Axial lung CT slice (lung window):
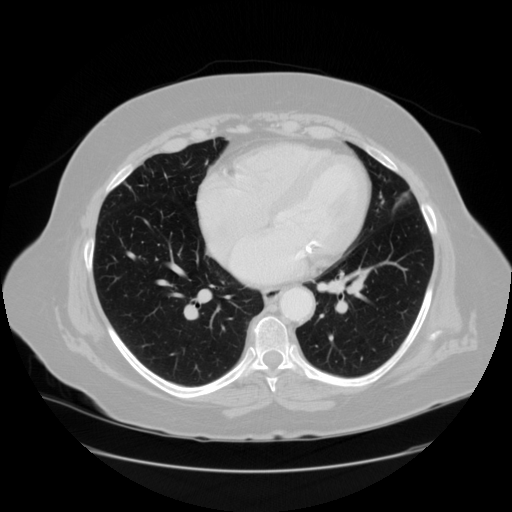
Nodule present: no